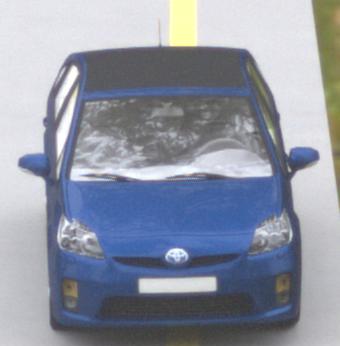
Make: Toyota
Model: Prius 1.5 Hybrid
Detailed model: Prius (HW2)
Model produced from: 2006/03
Model produced until: 2009/06
Doors: 5
Color: blue
Road condition: dry road
Daytime: midday
Contrast: low contrast